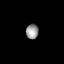
Tissue: lung
Cell type: Epithelial cells
Senescence score: 0.5771
Nuclear area (px): 186
Mean DAPI intensity: 148.457